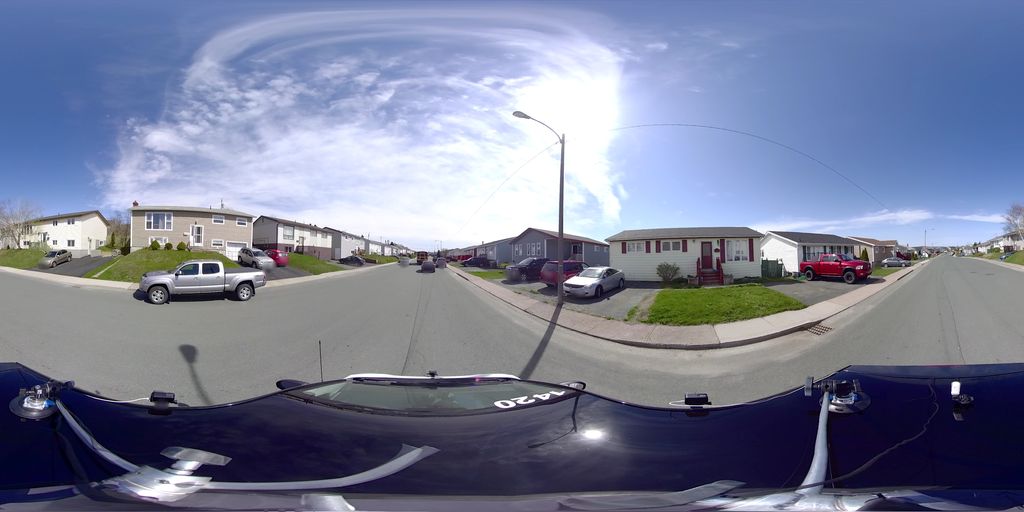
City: st_johns